Question: The Lyte theme should not only change the way the code looks but the appearance of the sidebar and the tab view as well according to this <URL>. I installed it via Package Control, and it doesn't appear to be working for me:

I restarted and reinstalled it several times, do I have to set a special config for this to work or something like that?
(I tried some other themes that should've changed the view of the sidebar and the tabs as well and they didn't work either)
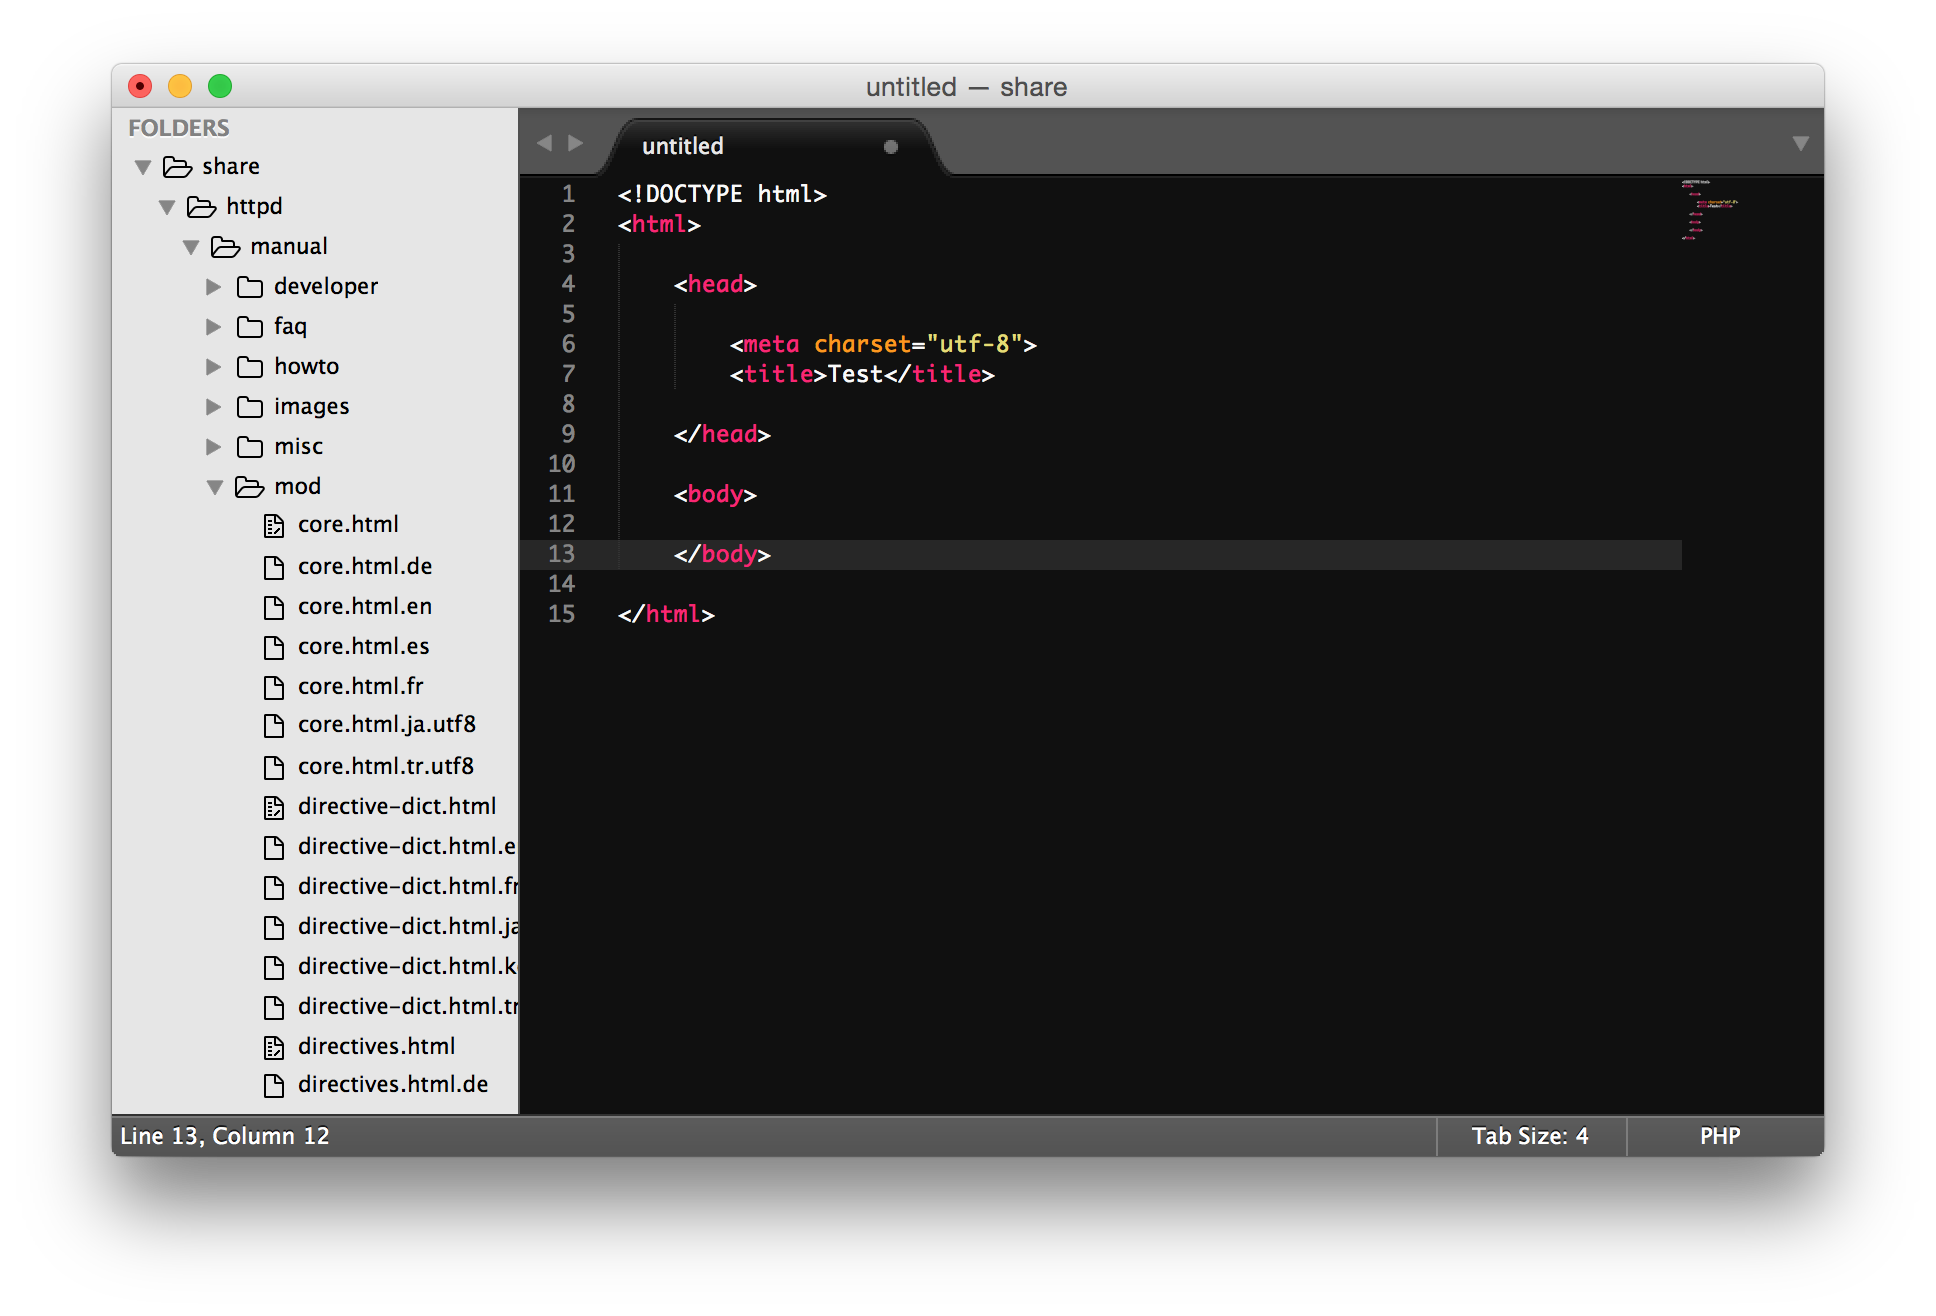
Answer: It looks like you have only changed the color_scheme, which can be done in the menu, you need to also change the theme in the settings file:
Add/edit this to your Preferences: Settings - User
'''
{
"theme": "Lyte-Dark.sublime-theme",
"color_scheme": "Packages/Theme - Lyte/Lyte-Dark/Lyte-Dark.tmTheme",
}
'''
docs: <URL>